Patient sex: F
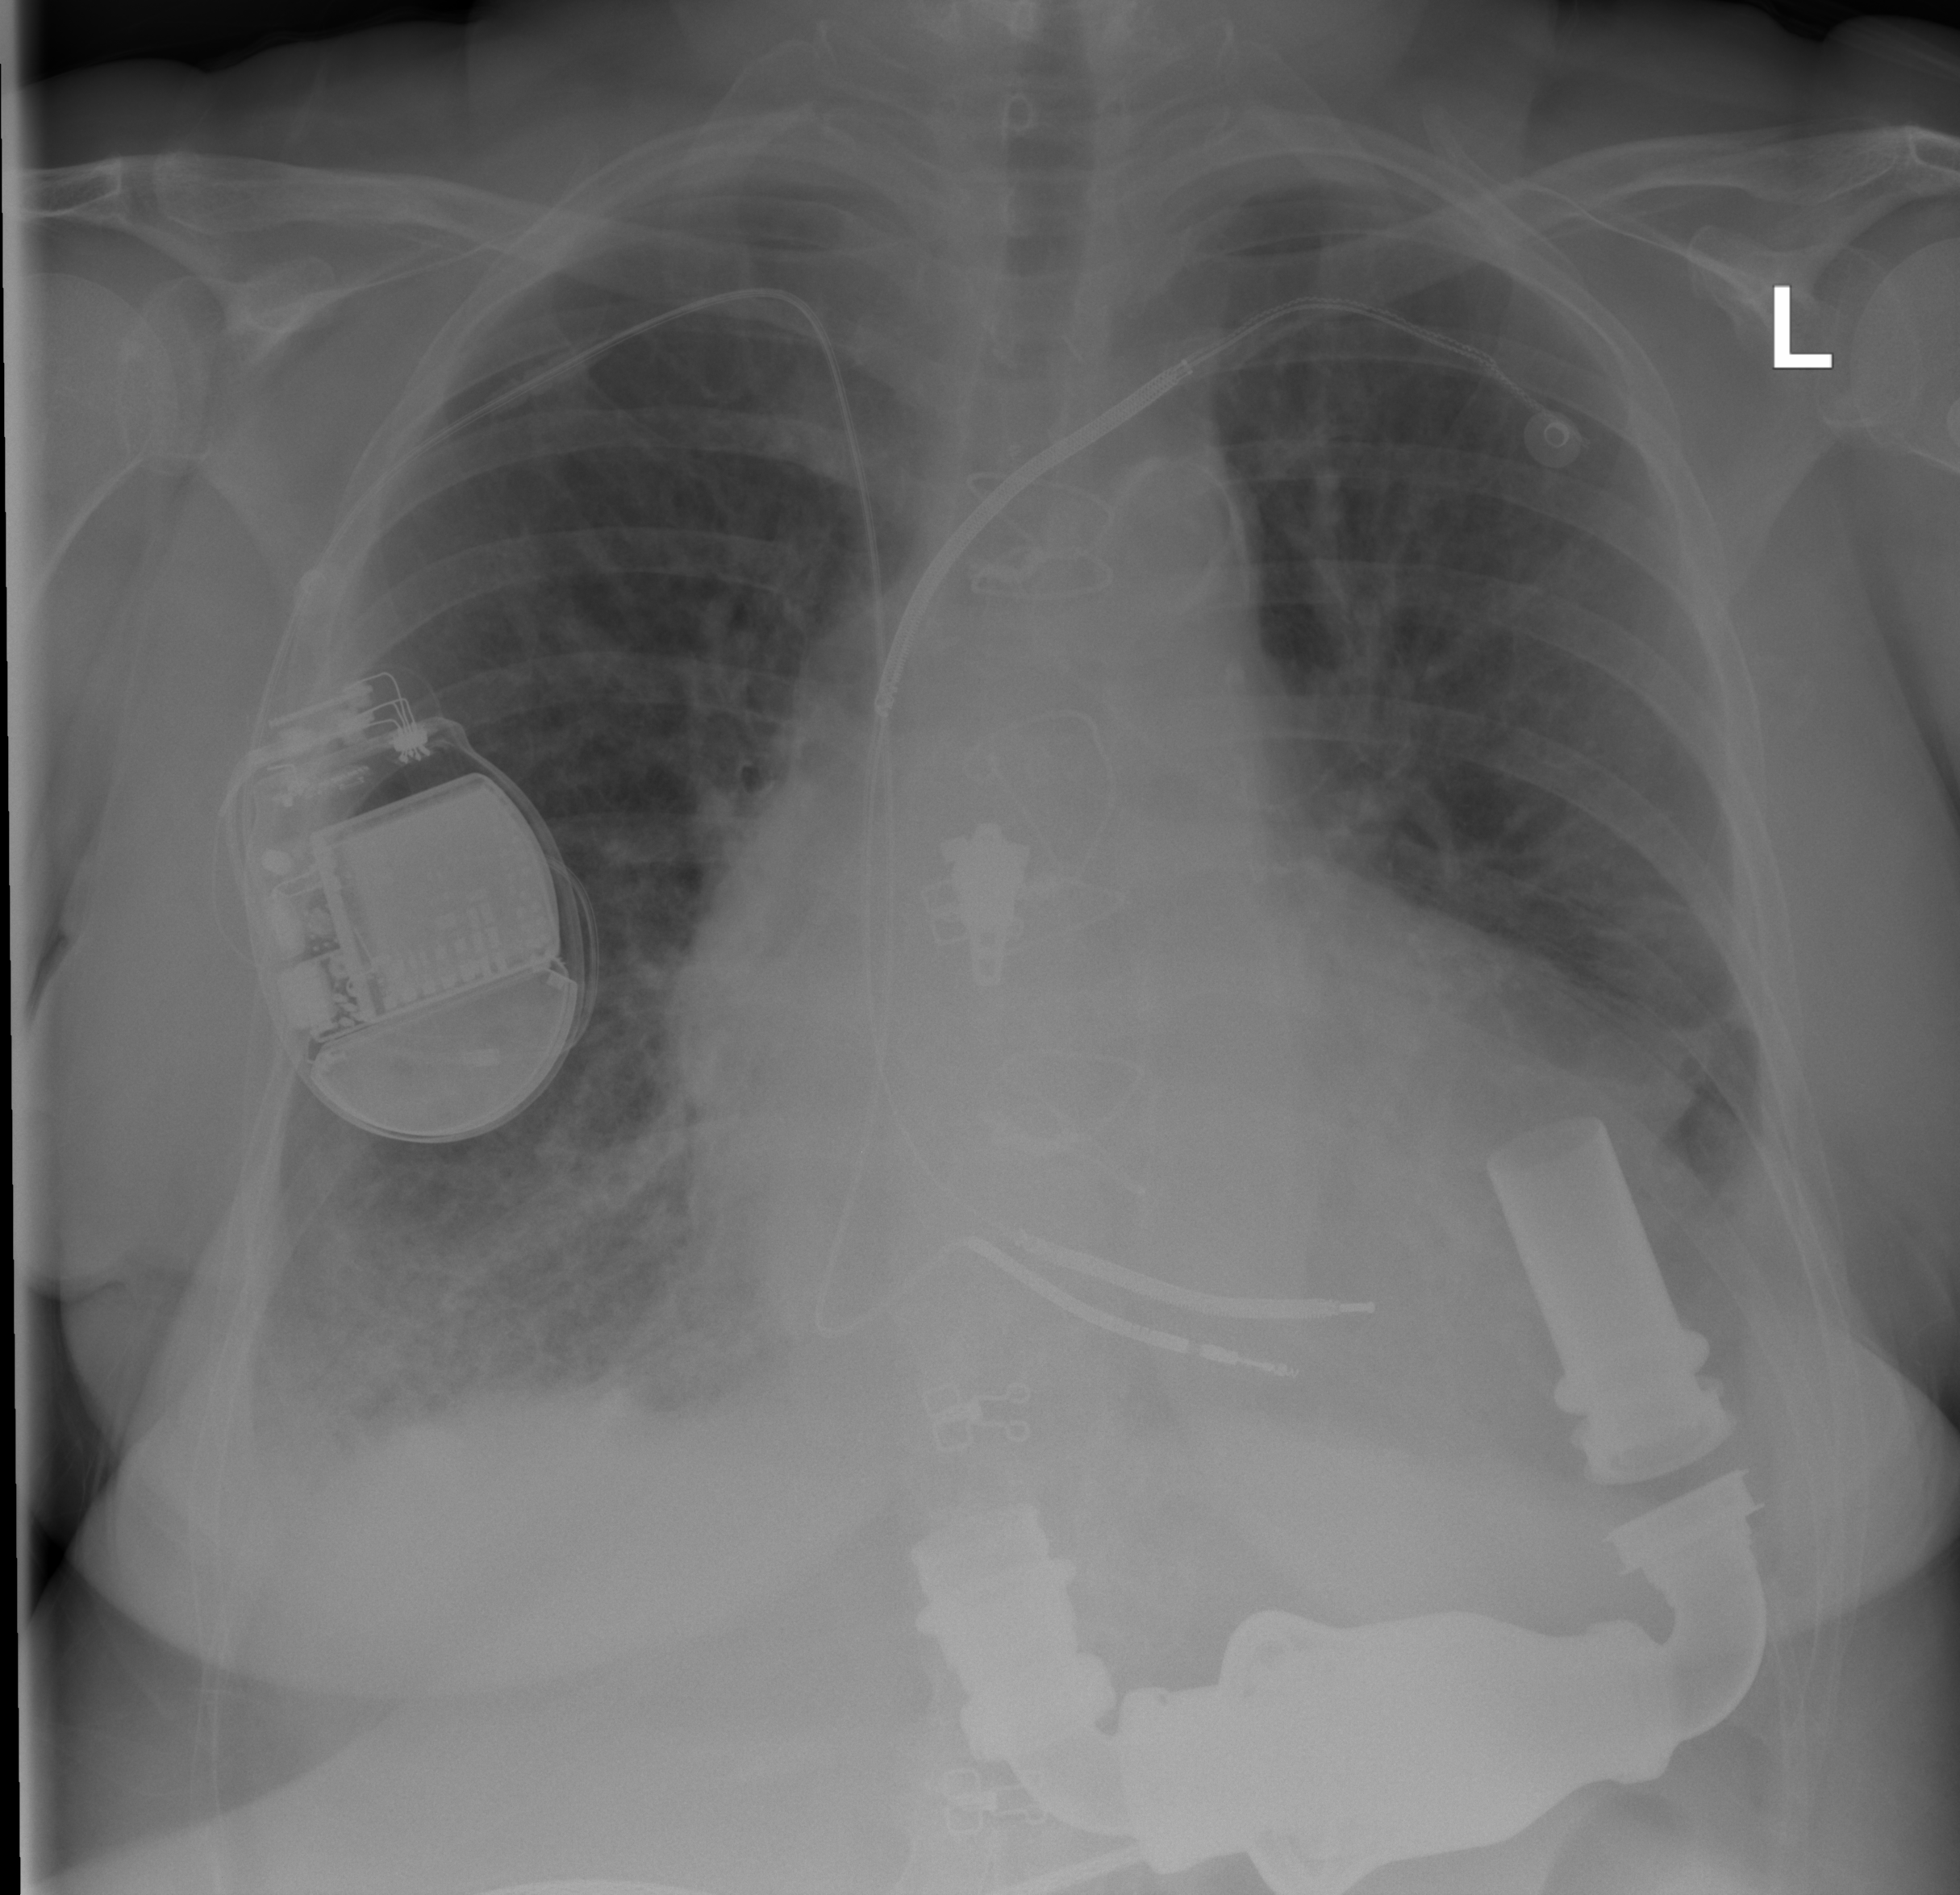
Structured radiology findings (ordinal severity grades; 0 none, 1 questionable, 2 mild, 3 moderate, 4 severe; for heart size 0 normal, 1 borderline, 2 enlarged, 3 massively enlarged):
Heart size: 2
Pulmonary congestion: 2
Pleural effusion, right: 2
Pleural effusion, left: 2
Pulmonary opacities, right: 2
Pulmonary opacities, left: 0
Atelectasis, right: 2
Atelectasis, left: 2